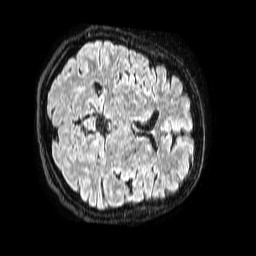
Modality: FLAIR
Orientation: axial
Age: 62
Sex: male
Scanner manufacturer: philips
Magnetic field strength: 1.5 T
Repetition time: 4.8 s
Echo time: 0.3 s